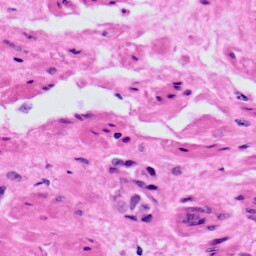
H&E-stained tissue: Prostate